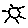
Label: sun